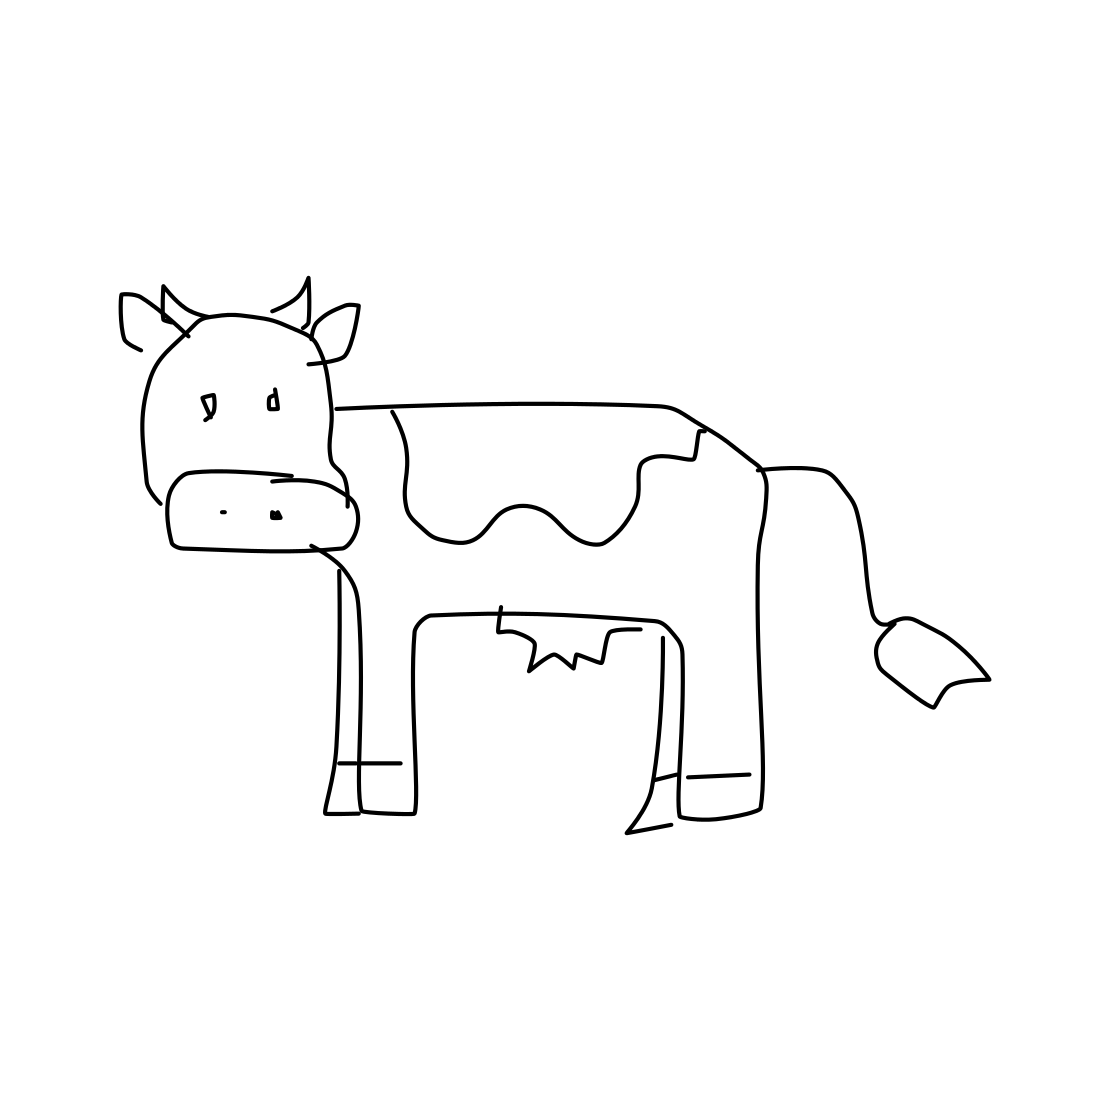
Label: cow